Question: I need to find items which are in a date range or overlap it.

First i tried a simple $nor query
'''
db.collection.find({
$nor: [{
"start.date": { $lt: start },
"end.date": { $lt: start }
}, {
"start.date": { $gte: end },
"end.date": { $gte: end }
}]
});
'''
and set a index on both date fields
> db.collection.ensureIndex({"start.date": 1, "end.date": 1});
but it will not use the index on query
'''
"cursor": "BasicCursor",
"isMultiKey": false,
"n": 2,
"nscannedObjects": 100000,
"nscanned": 100000,
"nscannedObjectsAllPlans": 100000,
"nscannedAllPlans": 100000,
"scanAndOrder": false,
"indexOnly": false,
"nYields": 781,
"nChunkSkips": 0,
"millis": 151,
"allPlans": [
{
"cursor": "BasicCursor",
"isMultiKey": false,
"n": 2,
"nscannedObjects": 100000,
"nscanned": 100000,
"scanAndOrder": false,
"indexOnly": false,
"nChunkSkips": 0
}
],
"type": "COLLSCAN",
'''
another way i've tried is to use $or with the same index
'''
db.collection.find({
$or: [{
"start.date": start,
"end.date": end
}, {
"start.date": { $lt: start },
"end.date": { $lt: end, $gt: start },
}, {
"start.date": { $gt: start, $lt: end },
"end.date": { $gt: end }
}, {
"start.date": { $gt: start },
"end.date": { $lt: end }
}, {
"start.date": { $lt: start },
"end.date": { $gt: end }
}]
});
'''
It will use the index on query but $nor is even faster.
Is there a way to optimize the query or is it possible to use indexes on a $nor (it makes sense anyway ?)?
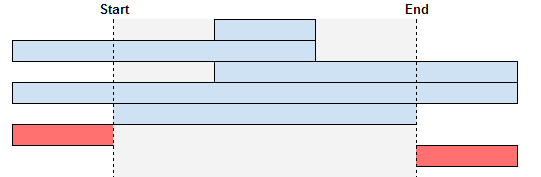
Answer: You search items that start anywhere before 'end' and end anywhere after 'start' (which is similar to how you express it with your 'nor', only slightly simpler):
'''
db.collection.find({
"start.date": { $lt: end },
"end.date": { $gt: start }
});
'''